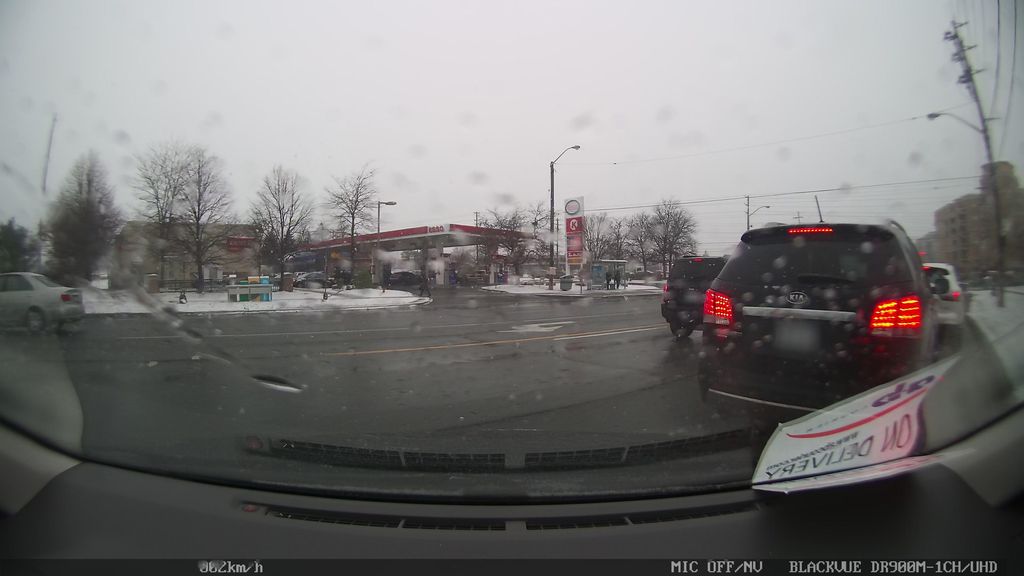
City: toronto